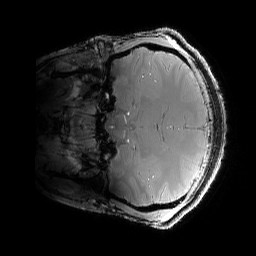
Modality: PDw
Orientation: coronal
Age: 24
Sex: female
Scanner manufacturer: siemens
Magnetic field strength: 6.98 T
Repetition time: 1.78 s
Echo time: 0.00386 s